Question: I have a problem with my implementation of a hexagonal grid based game. Because the game requires a 91-cell hex board, like my simple board below, I wanted the user to be able to scale the board with zoom/pinch, and move it around with panning. However, none of my implementations of scaling and moving allow me to simultaneously have:
1) Consistent bounds, allowing me to be able to drag and drop pieces onto the Drawables that make up each cell.
2) Consistent relative positioning, allowing the cells to remain next to each other in the same configuration below.
3) Smooth scaling and panning, allowing the game to run quickly and have a zoom/pinch experience similar to that of other apps.

Some things I've tried (All being done using an Activity -> SurfaceView -> Thread, like in the LunarLander example) :
1. Drawing to a bitmap, scaling the bitmap with a matrix, translating the canvas. Handles points 2 and 3, but I can't figure out how to keep the bounds of the cell consistent. A HexCell is a class that holds a Drawable of a single cell, and the two dimensional array, board, contains HexCells. public void drawBoard(Canvas c, int posX, int posY, float scaleFactor, float pivotPointX, float pivotPointY, boolean firstDraw) {
for(int i = 0; i < board.size(); i++) {
for(int j = 0; j < board.get(i).size(); j++) {
board.get(i).get(j).draw(bitmapCanvas);
}
}
if(firstDraw) {
int width = bitmap.getWidth();
int height = bitmap.getHeight();
float scale;
if(canvasWidth < canvasHeight) {
scale = ((float) canvasWidth) / width;
}
else {
scale = ((float) canvasHeight) / height;
}
Matrix matrix = new Matrix();
// Resize the bit map
matrix.postScale(scale, scale);
// Recreate the new Bitmap
bitmap = Bitmap.createBitmap(bitmap, 0, 0, width, height, matrix, false);
c.drawBitmap(bitmap, matrix, null);
}
c.save();
c.translate(posX, posY);
Matrix matrix = new Matrix();
matrix.postScale(scaleFactor, scaleFactor, pivotPointX, pivotPointY);
c.drawBitmap(bitmap, matrix, null);
c.restore();
}
2. Modifying the bounds of the Drawable using a Matrix. This updates the bounds for point 1, and with some tweaking I think I could get 2 and 3 but I'm unsure how to make the scaling stop being "sticky", meaning not as smooth as the first method. In addition, when scaling the cells by a large amount, some of them become different sizes and start moving out of position relative to the other cells. public void drawBoard(Canvas c, int posX, int posY, float scaleFactor, float pivotPointX, float pivotPointY, boolean firstDraw) {
for(int i = 0; i < board.size(); i++) {
for(int j = 0; j < board.get(i).size(); j++) {
Rect bounds = board.get(i).get(j).getBounds();
RectF boundsF = new RectF(bounds.left, bounds.top, bounds.right, bounds.bottom);
matrix.mapRect(boundsF);
bounds = new Rect((int)boundsF.left, (int)boundsF.top, (int)boundsF.right, (int)boundsF.bottom);
board.get(i).get(j).setBounds(bounds);
board.get(i).get(j).draw(c);
}
}
}
3. Directly modifying the bounds of the Drawable. This updates the bounds for point 1, but lacks in points 2 and 3. In addition, because I'm not using the matrix postScale with pivotPoints, the cells stay centered where they are and become smaller/larger without moving to stay next to each other. public void resize(int dx, int dy, float scaleFactor) {
xPos += dx;
yPos += dy;
width *= scaleFactor;
height *= scaleFactor;
cell.setBounds(xPos, yPos, xPos + width, yPos + height);
}
What should I do? How can I update bounds while scaling and moving so that I can eventually place pieces on the board? Should I scrap my desire for scaling and panning, and instead use a GridView or something like that to implement the board?
---
Edit:
Working on this some more, I've determined that option 1 is the best way to go. It is much faster, and keeps the cells in a consistent formation. I found out that if you invert the transformation applied to the canvas and apply that to the coordinates from a touch event, you can get back to the original bounds of the cells, and therefore select them appropriately.
However, I'm having trouble accurately inverting the transformation.
'''
x /= scaleFactor;
y /= scaleFactor;
x -= posX + pivotPointX;
y -= posY + pivotPointY;
'''
is not a working inversion of:
'''
canvas.save();
canvas.translate(posX, posY);
canvas.scale(scaleFactor, scaleFactor, pivotPointX, pivotPointY);
'''
Does anyone know how to invert it appropriately?
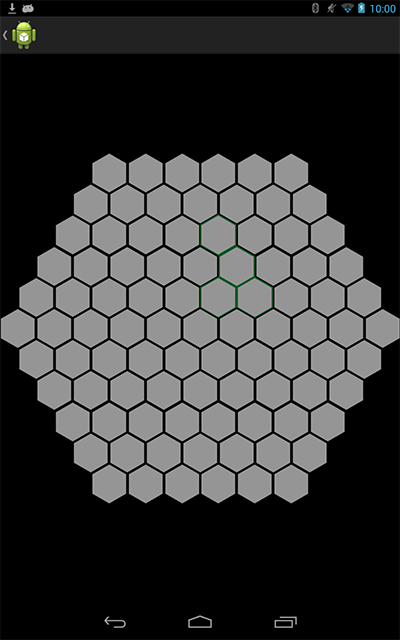
Answer: In the drawBoard() method I did:
'''
canvas.save();
canvas.translate(posX, posY);
canvas.scale(scaleFactor, scaleFactor, pivotPointX, pivotPointY);
canvas.getMatrix(canvasMatrix); // Save the matrix that has the transformations so we can invert it
for(int i = 0; i < board.size(); i++) {
for(int j = 0; j < board.get(i).size(); j++) {
board.get(i).get(j).draw(c);
}
}
canvas.restore();
'''
In the onTouchEvent(MotionEvent ev) method in the View I did:
'''
float x = ev.getX();
float y = ev.getY();
float[] pts = {x, y};
Matrix canvasMatrix = boardThread.getCanvasMatrix(); // get the matrix with the transformations
Matrix invertMatrix = new Matrix();
canvasMatrix.invert(invertMatrix); // invert the matrix
invertMatrix.mapPoints(pts); // map the inversion to the points x and y
boardThread.selectHex((int)pts[0], (int)pts[1]);
'''
This does the trick! Now if anyone has any suggestions to avoid using the deprecated canvas.getMatrix() method, that would be great :)